Question: I'm trying to get a turret to face an enemy, I have all the logic setup my problem is trigonometry.
Here's an illustration I've draw:

Here's the code I've got so far:
'''
//Get the target degree (Is returned with a box2d world facing right, so make it face up)
float targetDegree = (((currentLockedEnemy.getBody().getPosition().sub(getBody().getPosition()).angle() + 270f) % 360f));
//Get the turret current facing degree.
float currentTurretFacingDirection = (getBody().getAngle() * MathUtils.radiansToDegrees) % 360f;
//Because box2d can go negative angles.
if(currentTurretFacingDirection < 0f){
currentTurretFacingDirection += 360f;
}
//Because it will go over 360 to 0. Make it within the 180 to -180 range. Fixes the skip
if(currentTurretFacingDirection > 180f){
currentTurretFacingDirection -= 360f;
}
if(targetDegree > 180f){
targetDegree -= 360f;
}
//Subtract the current turret facing angle from the target.
float rotationalOffset = targetDegree - currentTurretFacingDirection;
//If it's greater than the accuracy turn towards the object.
if(Math.abs(rotationalOffset) > getAccuracy())
{
if(rotationalOffset > 0f)
{
this.revoluteJoint.setMotorSpeed(TURN_SPEED);
}
else
{
this.revoluteJoint.setMotorSpeed(-TURN_SPEED);
}
}
else{
this.revoluteJoint.setMotorSpeed(0f);
}
'''
My question is, how on earth do I get the turret to turn at the right angle?
FYI
I'm using Box2d with Libgdx and the language is JAVA.
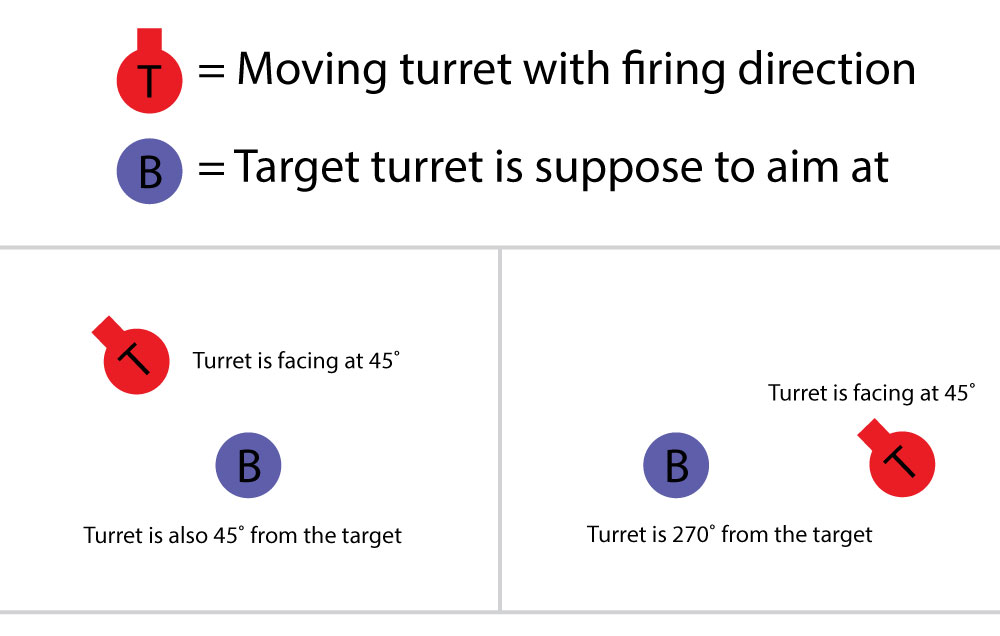
Answer: First off, you should take the angle of the target relative to the turret, not the other way around. This can be fixed by swapping the position vectors in the subtraction.
Second, once you have the target angle, subtracting the turret's current angle will give you the rotation offset you need to apply. Then, use some modular arithmetic and a few 'if's to shift that offset between '-180' and '+180'. If the result is positive, you need to rotate one way. If it's negative, you need to rotate the other way. If the result is "close enough" to zero, then the turret is aiming "close enough" to the target ("close enough" depends on how accurate you need it to be).